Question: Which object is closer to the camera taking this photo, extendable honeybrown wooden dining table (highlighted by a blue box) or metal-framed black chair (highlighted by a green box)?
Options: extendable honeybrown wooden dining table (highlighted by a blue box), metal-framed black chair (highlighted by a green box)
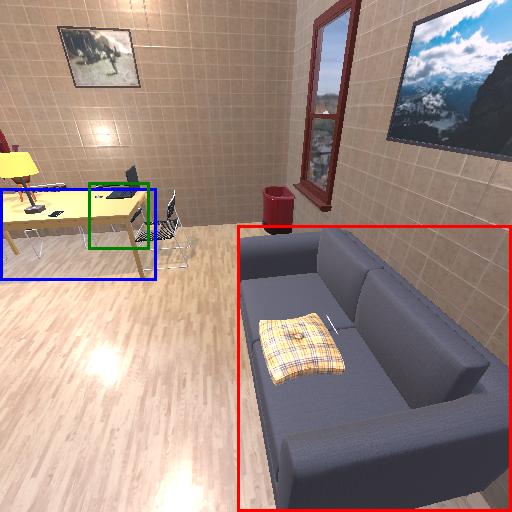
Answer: extendable honeybrown wooden dining table (highlighted by a blue box)